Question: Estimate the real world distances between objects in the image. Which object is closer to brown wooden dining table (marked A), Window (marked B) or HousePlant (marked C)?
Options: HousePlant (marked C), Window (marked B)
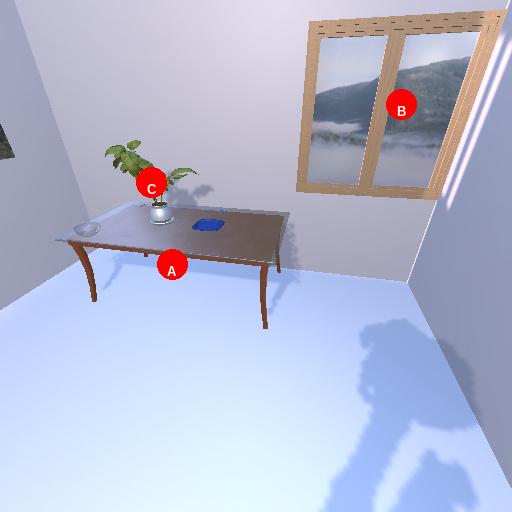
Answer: HousePlant (marked C)